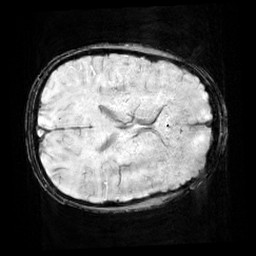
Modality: SWI
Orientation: axial
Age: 11
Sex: male
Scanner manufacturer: siemens
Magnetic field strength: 3 T
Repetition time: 0.027 s
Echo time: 0.02 s